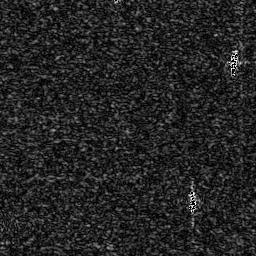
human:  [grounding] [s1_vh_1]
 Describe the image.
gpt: In the satellite image, there is  <ref>1 small ship </ref> <box>[[73, 74, 77, 84, 0]]</box> located at bottom right,  <ref>1 small ship </ref> <box>[[88, 17, 92, 30, 0]]</box> located at top right.